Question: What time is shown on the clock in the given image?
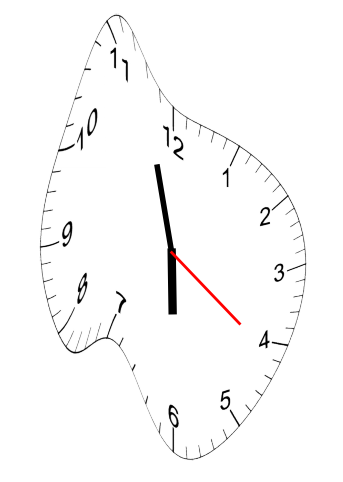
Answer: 05:57:21